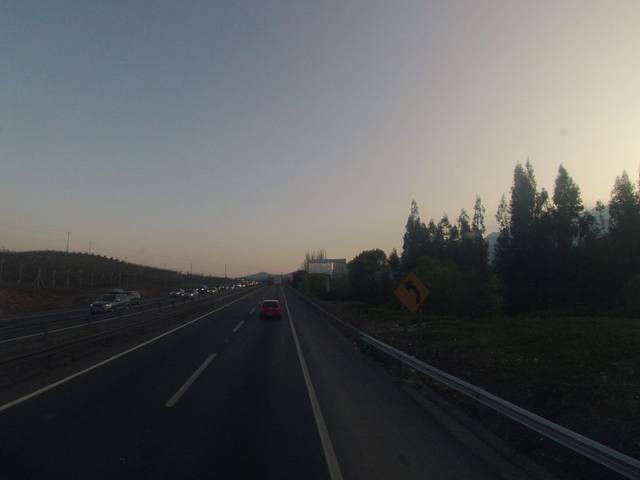
Region: Chile
Coordinates: -33.95, -70.713